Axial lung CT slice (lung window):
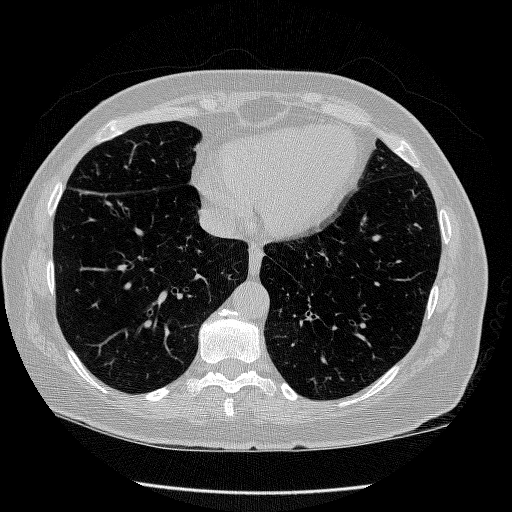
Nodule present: no